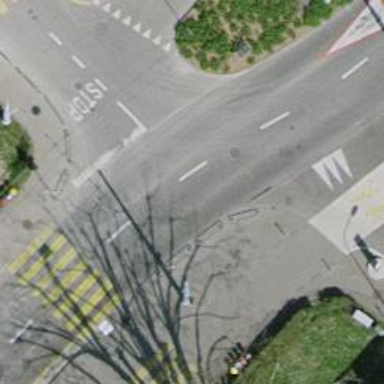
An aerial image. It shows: Tertiary road with trolley wires.